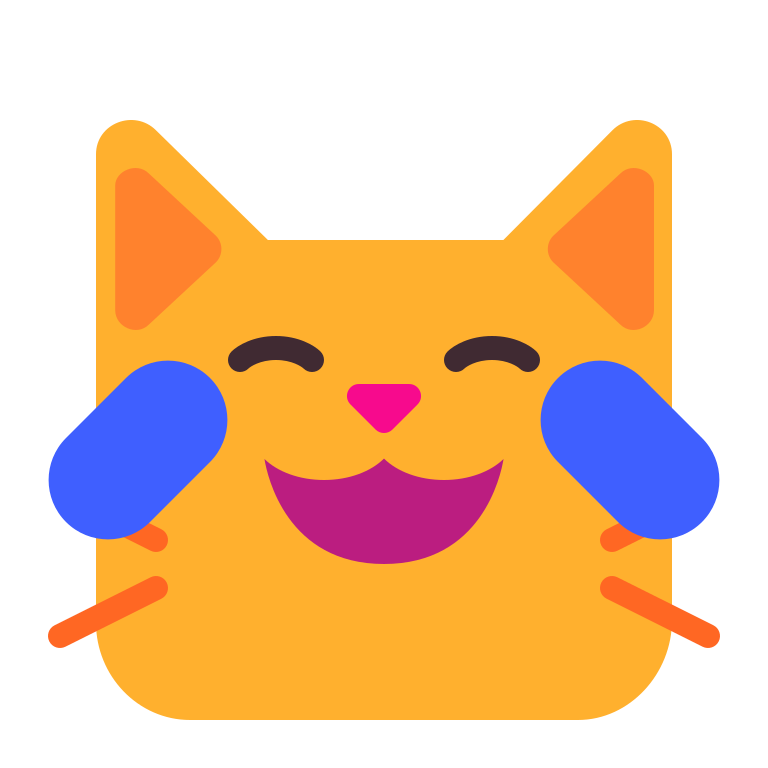
cat with tears of joy flat